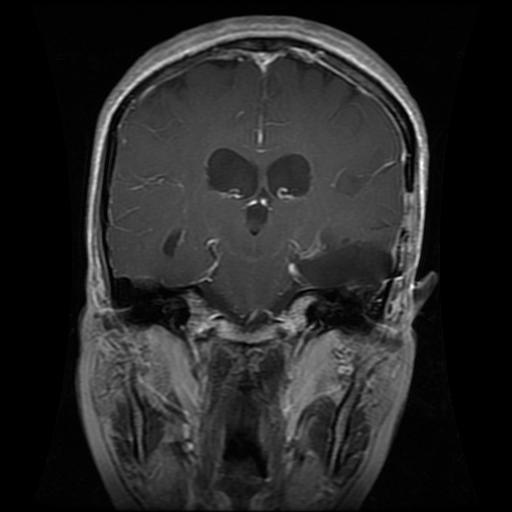
Label: glioma